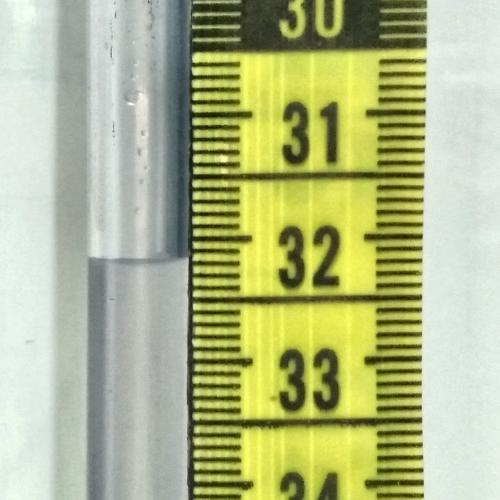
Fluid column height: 32.2 cm